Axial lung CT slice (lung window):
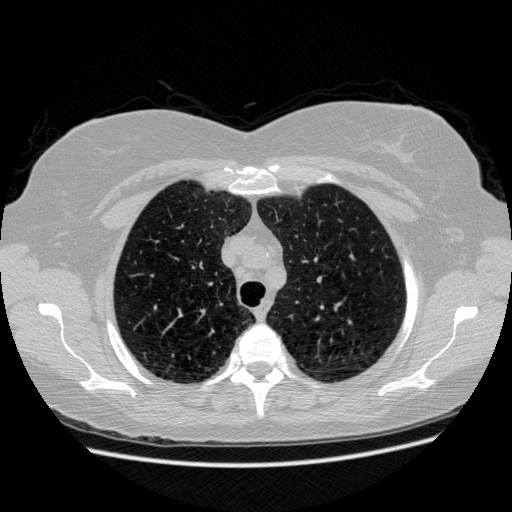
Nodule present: no